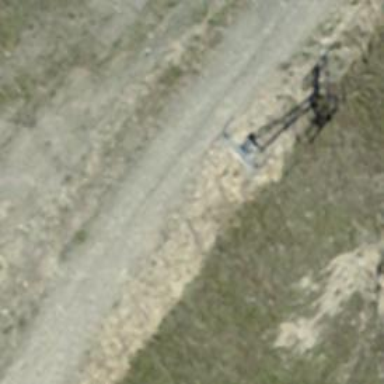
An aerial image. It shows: Pylon for aerialway.